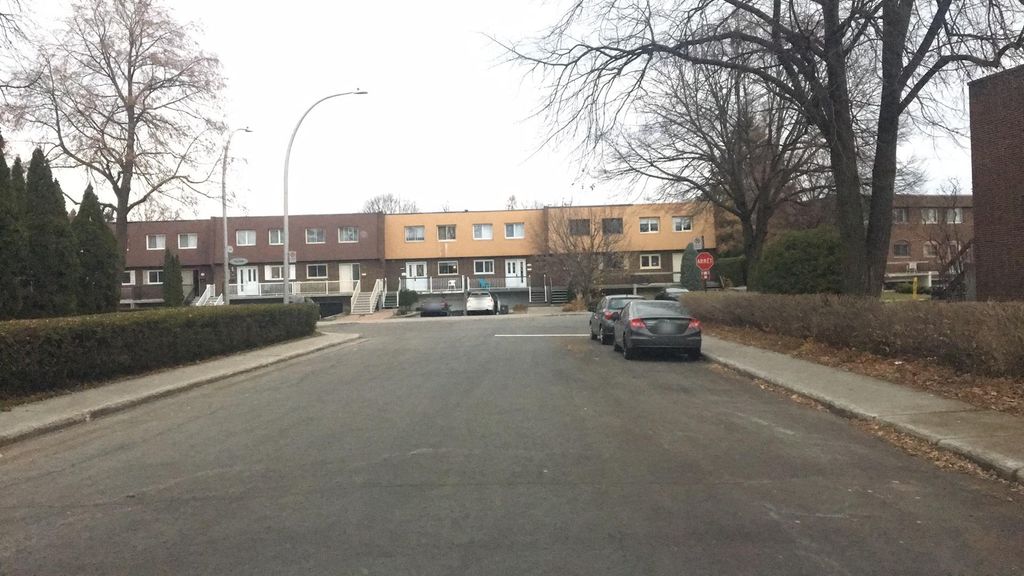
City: montreal